Interaction volume radius: 5 \u00c5
Interaction volume height: 35 \u00c5
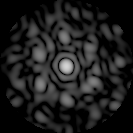
Disorder parameter: 0.756